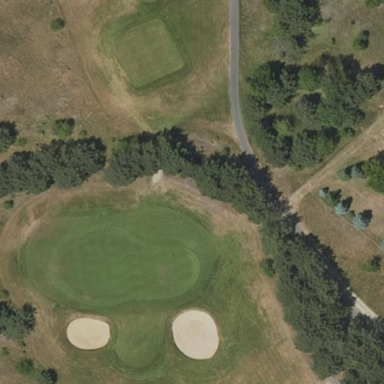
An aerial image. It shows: Scenic golf fairway.